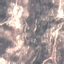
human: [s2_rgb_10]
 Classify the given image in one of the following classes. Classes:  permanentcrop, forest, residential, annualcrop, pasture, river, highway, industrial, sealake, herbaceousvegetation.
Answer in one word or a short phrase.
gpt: HerbaceousVegetation